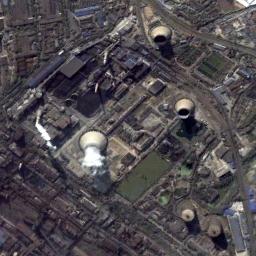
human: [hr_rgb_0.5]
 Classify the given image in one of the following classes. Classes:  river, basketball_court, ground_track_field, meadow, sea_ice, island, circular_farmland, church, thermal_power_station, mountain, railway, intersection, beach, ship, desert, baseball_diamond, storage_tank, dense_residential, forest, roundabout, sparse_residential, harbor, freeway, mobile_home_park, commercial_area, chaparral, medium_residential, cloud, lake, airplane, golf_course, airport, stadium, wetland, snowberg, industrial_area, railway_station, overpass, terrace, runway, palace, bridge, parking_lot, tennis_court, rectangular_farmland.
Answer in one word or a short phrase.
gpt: thermal_power_station